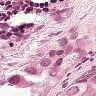
Metastatic tissue present: yes